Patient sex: F
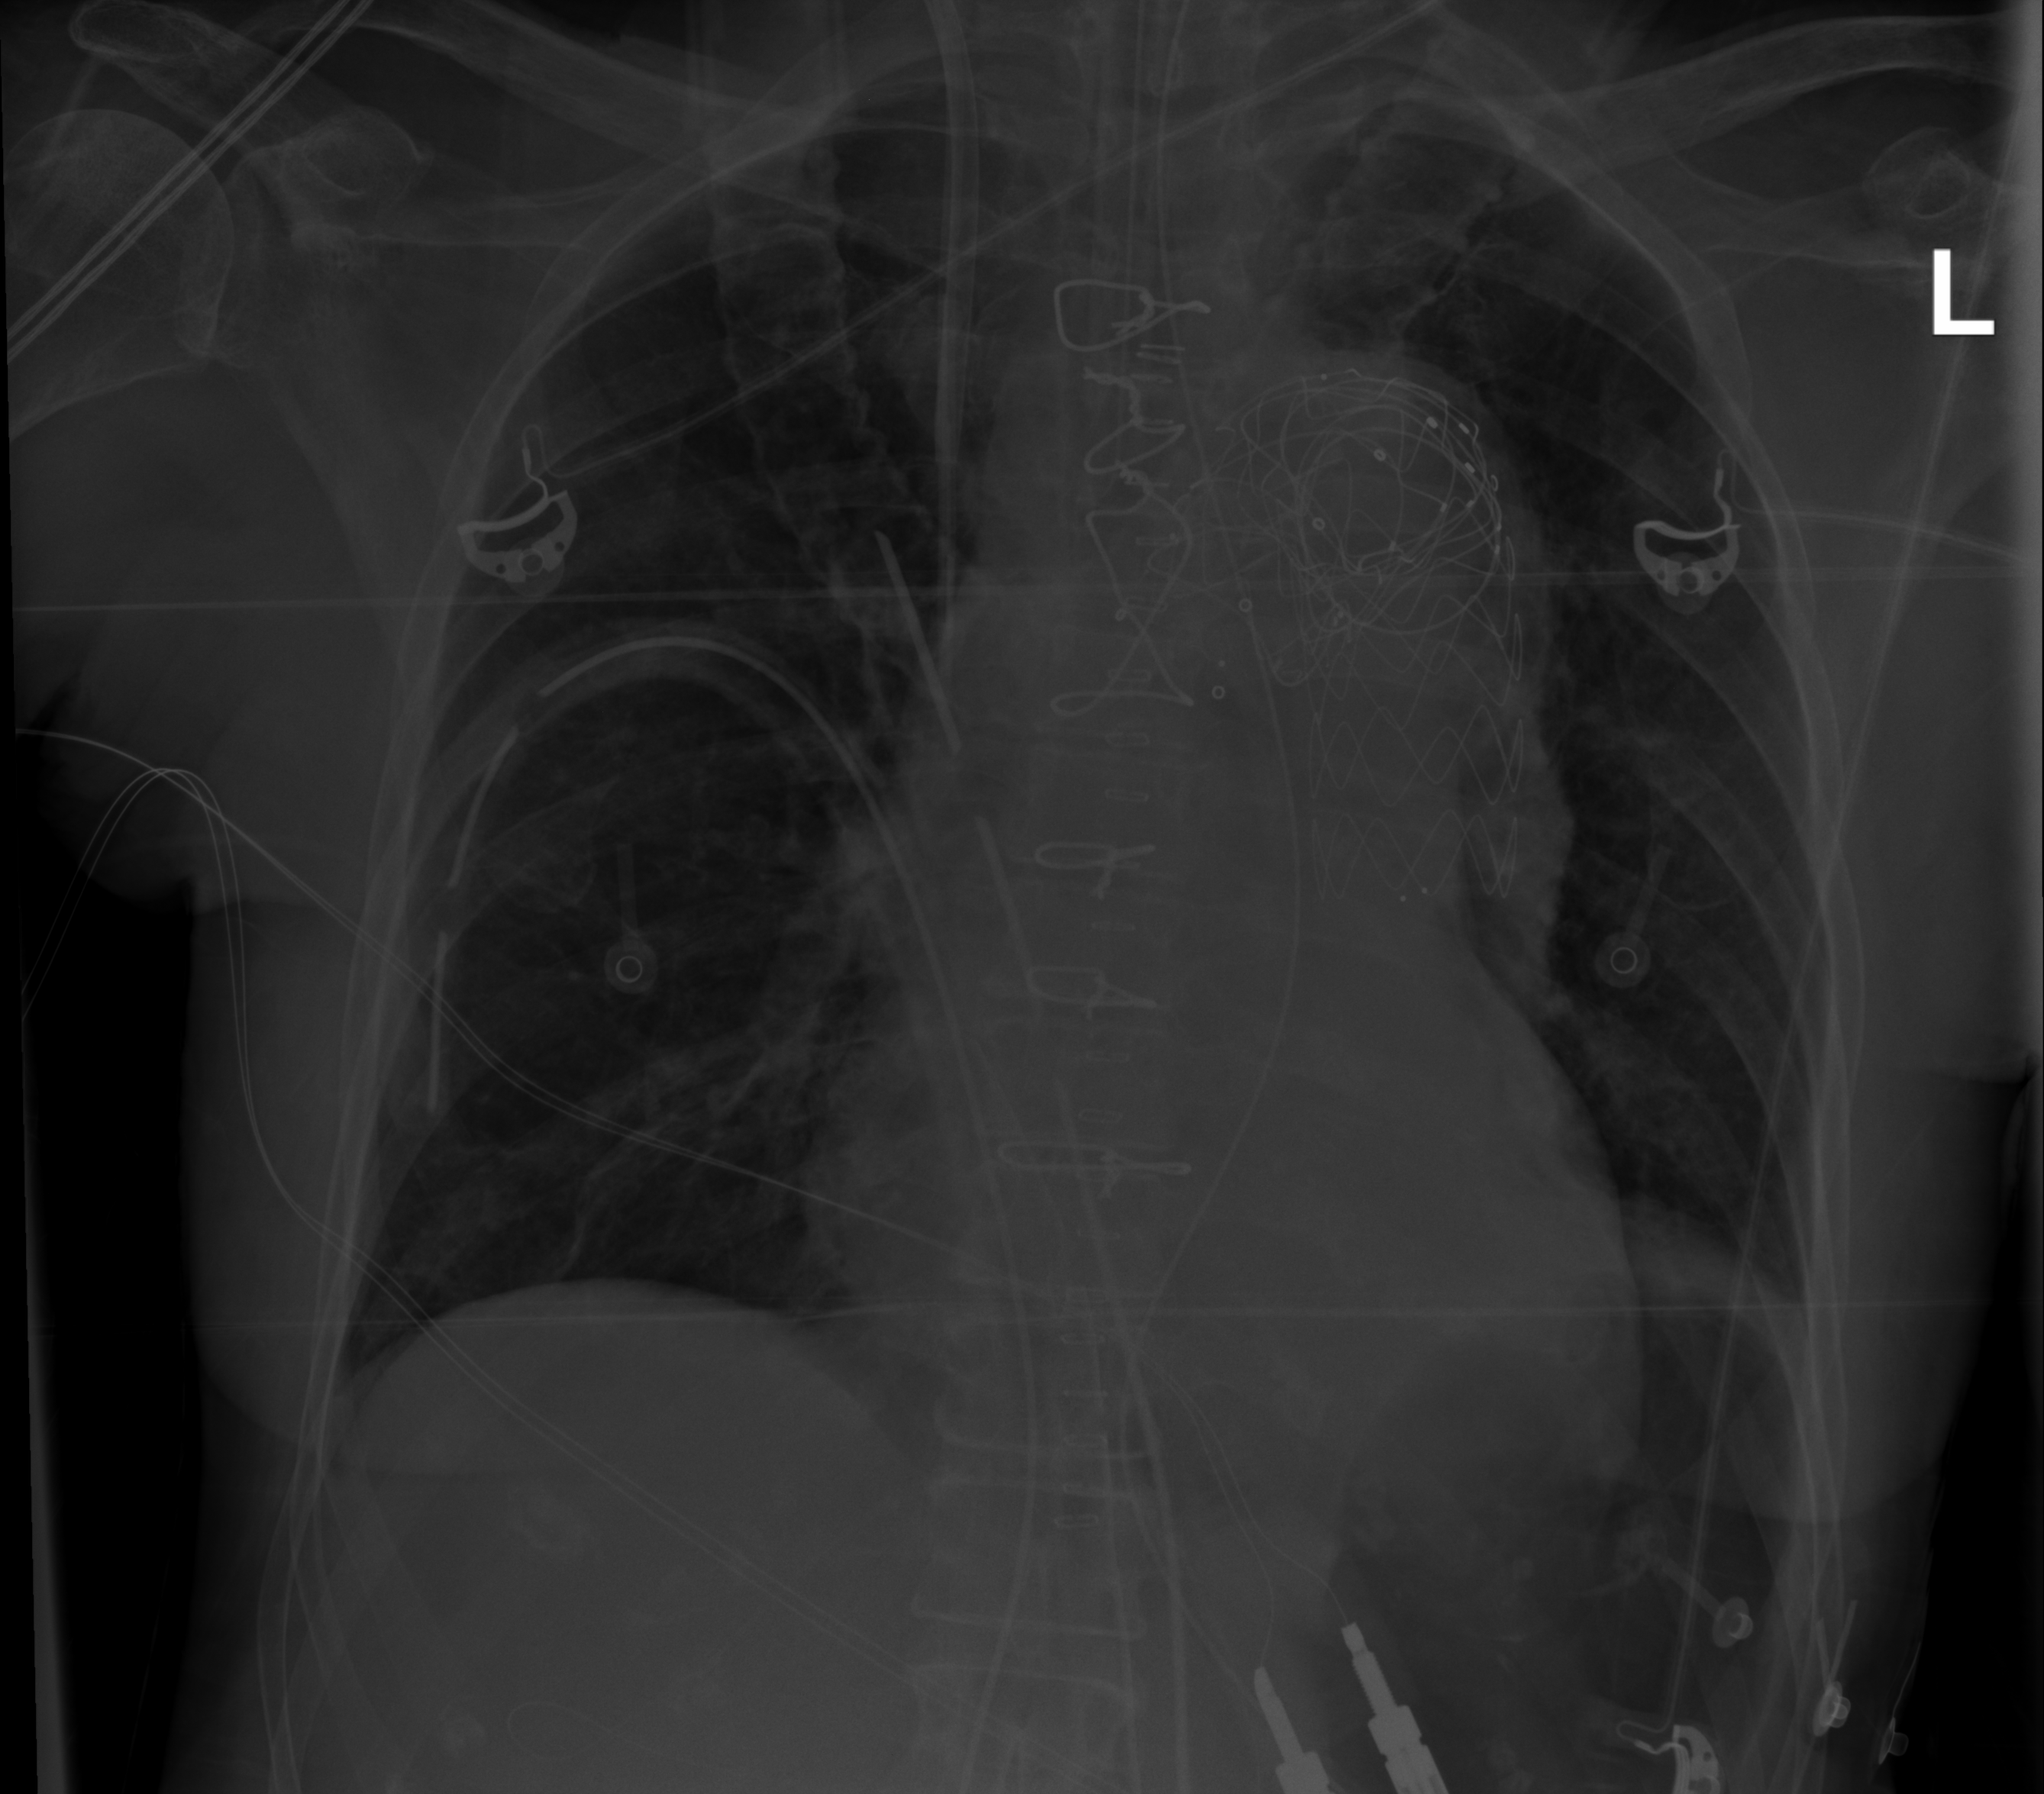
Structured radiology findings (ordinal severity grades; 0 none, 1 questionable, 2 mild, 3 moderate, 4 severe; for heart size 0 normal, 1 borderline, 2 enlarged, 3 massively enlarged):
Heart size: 2
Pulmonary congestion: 0
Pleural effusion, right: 0
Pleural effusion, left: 0
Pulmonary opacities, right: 0
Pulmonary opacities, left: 0
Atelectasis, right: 2
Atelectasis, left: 2